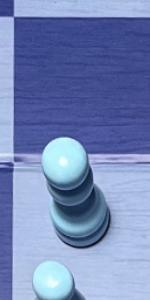
Label: Pawn_White